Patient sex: M
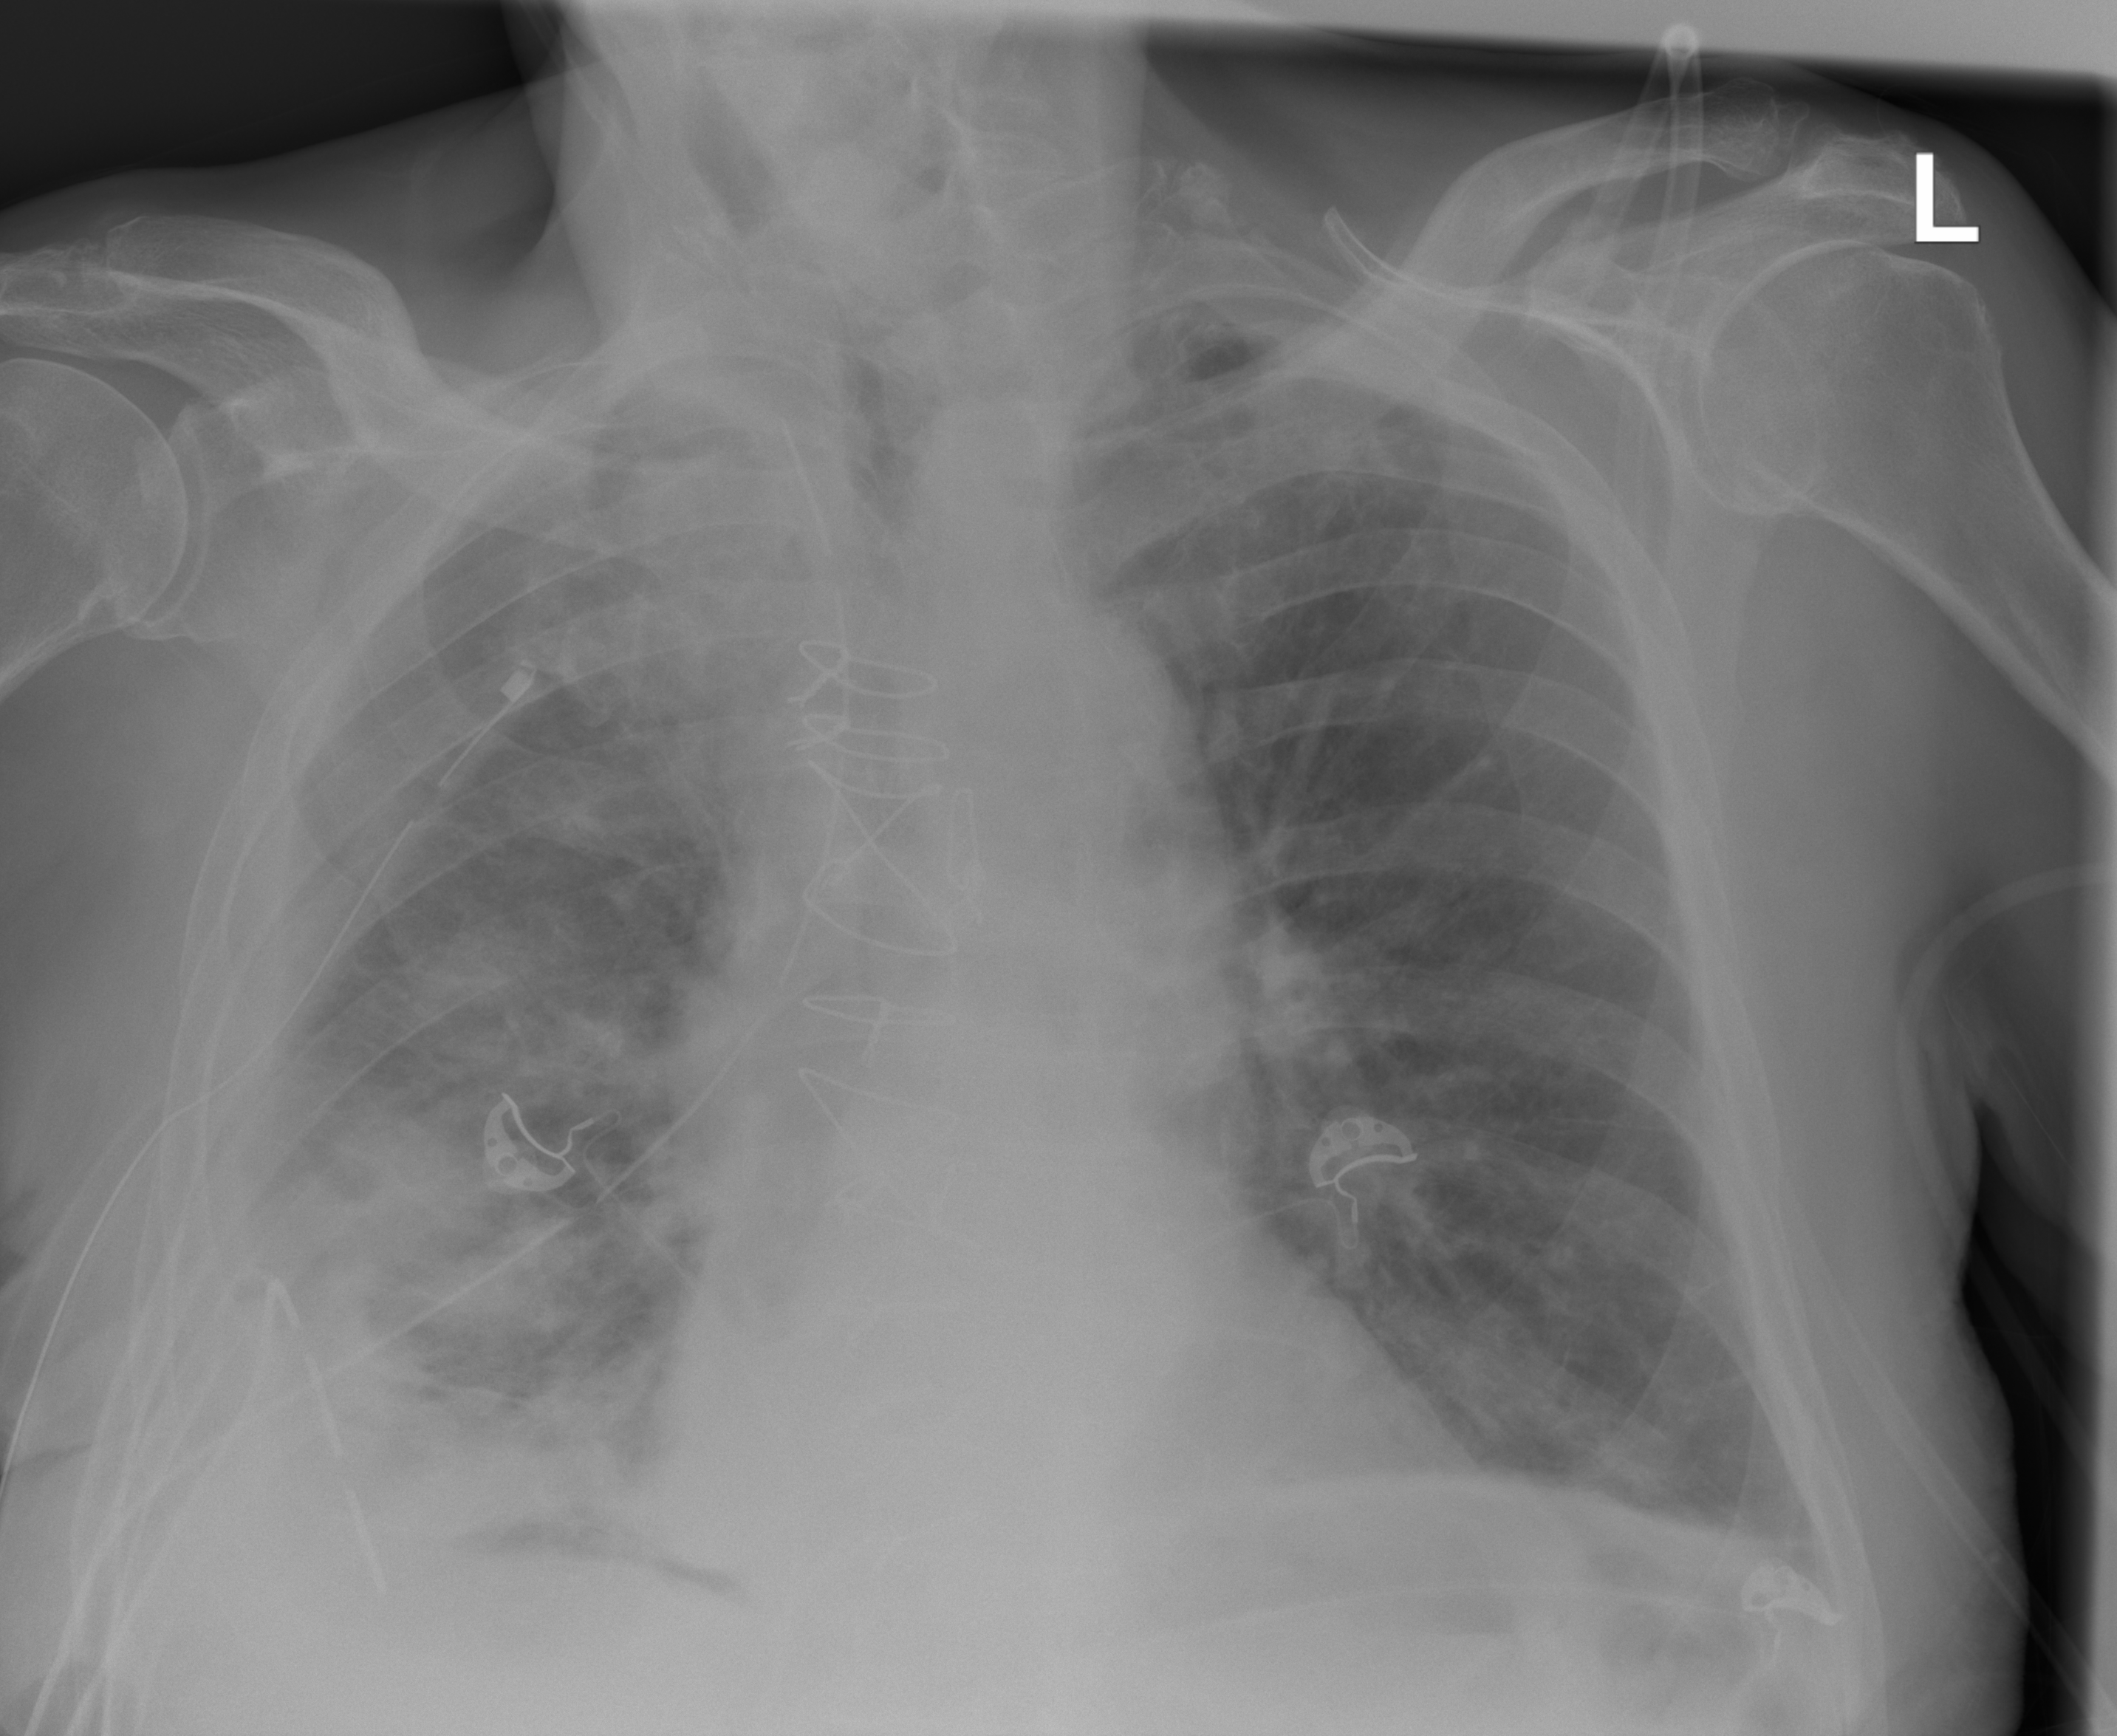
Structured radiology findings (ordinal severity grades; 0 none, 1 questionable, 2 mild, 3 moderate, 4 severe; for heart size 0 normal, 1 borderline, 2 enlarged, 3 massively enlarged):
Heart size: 1
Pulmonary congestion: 0
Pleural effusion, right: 3
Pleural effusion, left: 1
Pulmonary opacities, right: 2
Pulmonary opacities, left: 0
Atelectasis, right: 3
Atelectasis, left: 0